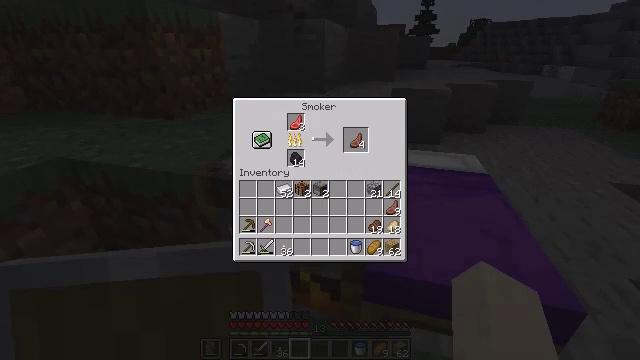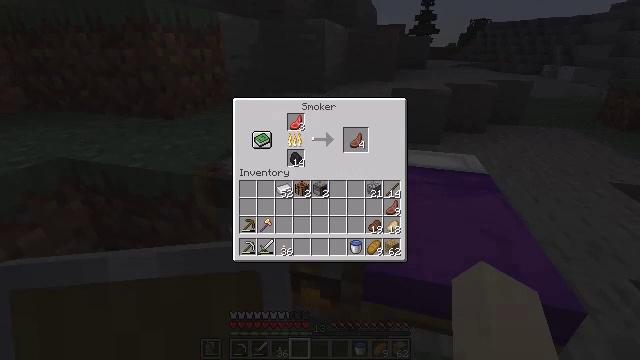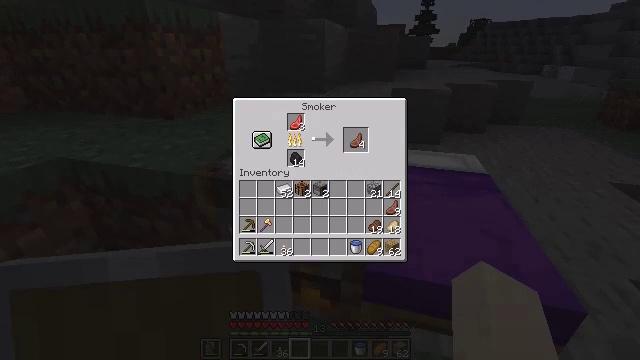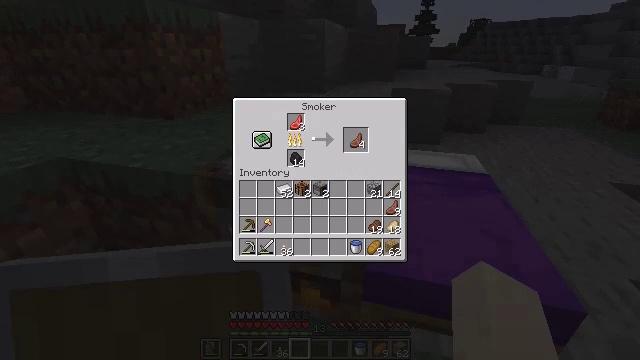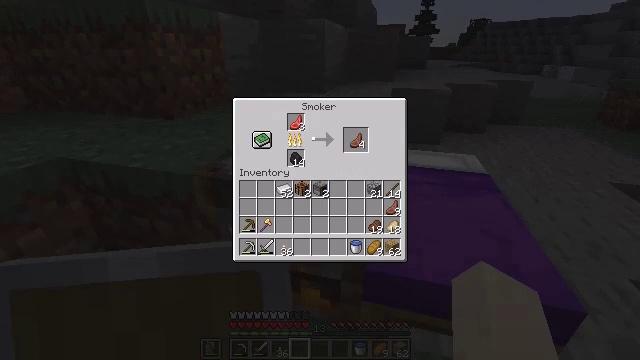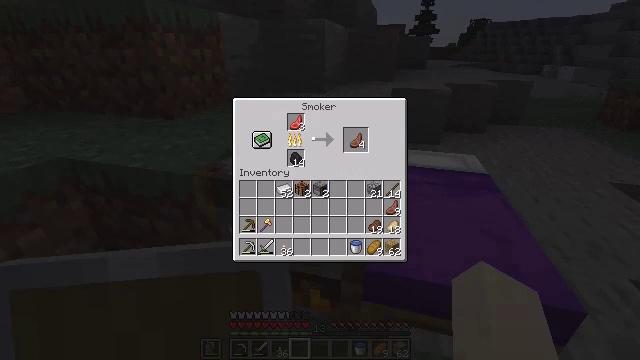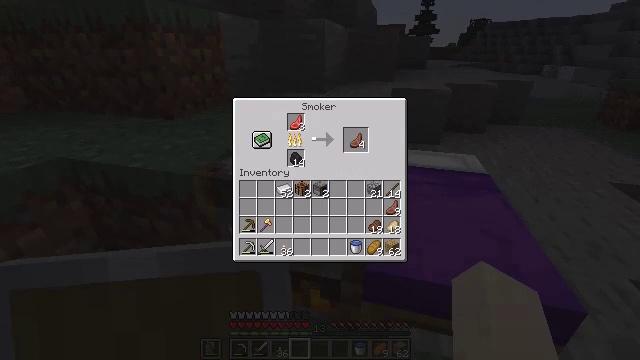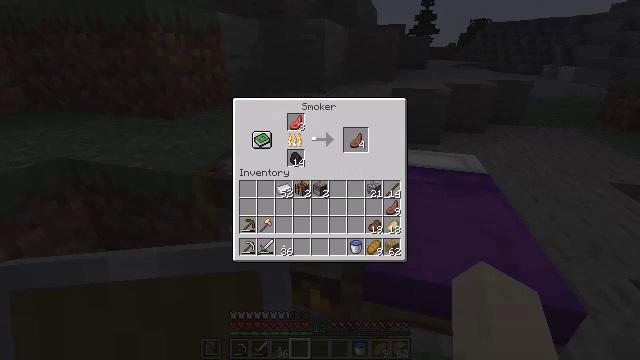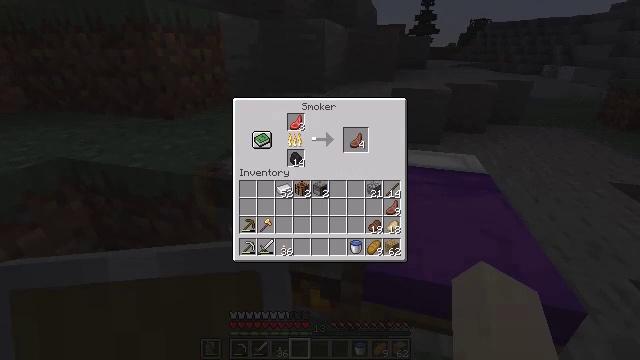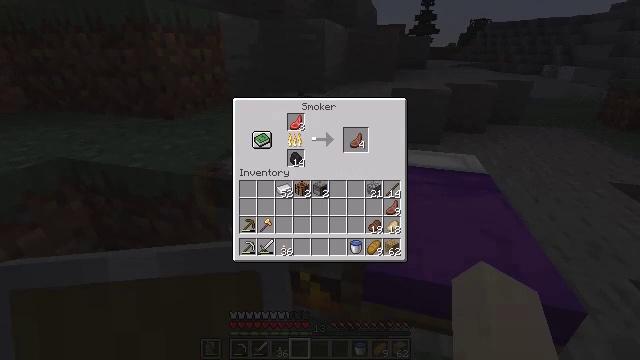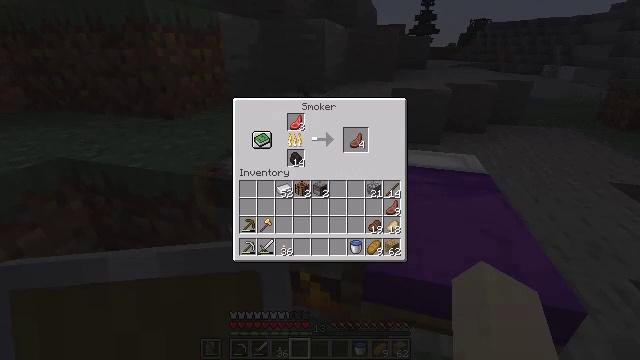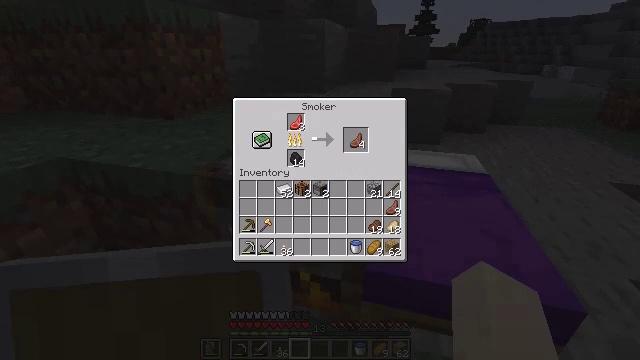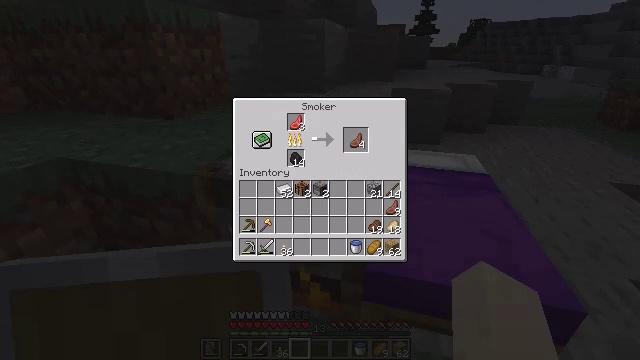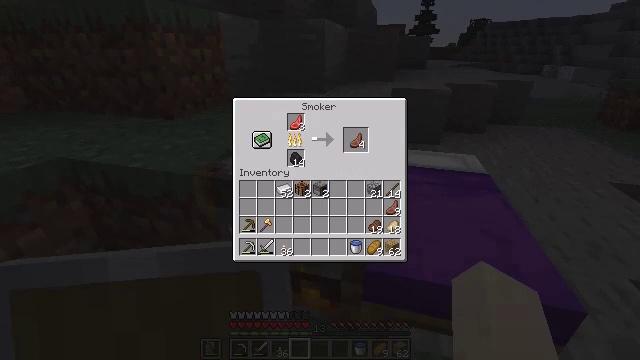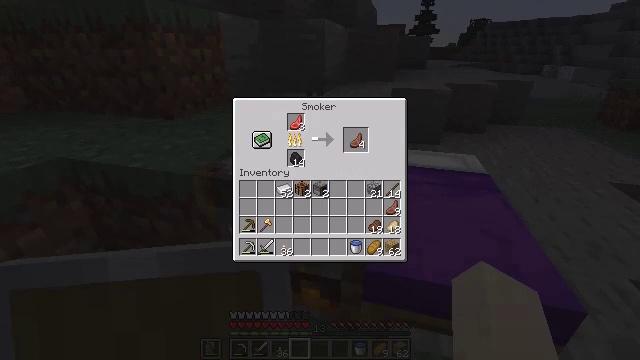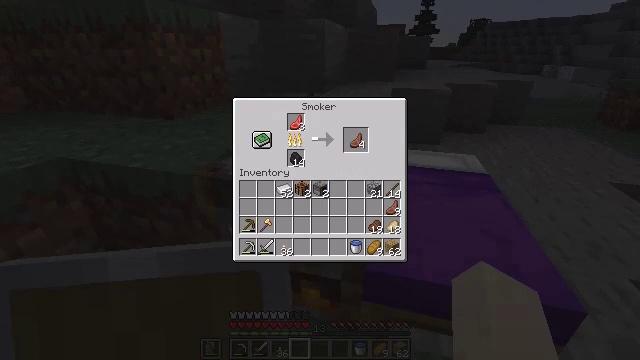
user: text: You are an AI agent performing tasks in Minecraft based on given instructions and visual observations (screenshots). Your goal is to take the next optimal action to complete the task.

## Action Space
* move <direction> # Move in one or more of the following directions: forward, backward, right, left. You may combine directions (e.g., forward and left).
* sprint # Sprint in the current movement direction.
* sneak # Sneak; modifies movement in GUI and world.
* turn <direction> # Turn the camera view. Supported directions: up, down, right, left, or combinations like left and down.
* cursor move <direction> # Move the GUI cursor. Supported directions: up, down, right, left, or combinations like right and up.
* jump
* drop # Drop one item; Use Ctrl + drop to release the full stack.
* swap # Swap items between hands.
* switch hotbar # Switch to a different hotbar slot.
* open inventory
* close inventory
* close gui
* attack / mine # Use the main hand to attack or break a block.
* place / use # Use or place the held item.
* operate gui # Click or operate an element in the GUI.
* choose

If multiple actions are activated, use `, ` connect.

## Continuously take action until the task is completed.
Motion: motion action
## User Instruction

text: Mine the purple bed.
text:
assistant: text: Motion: no_op
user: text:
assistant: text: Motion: no_op
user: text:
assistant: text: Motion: no_op
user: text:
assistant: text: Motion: no_op
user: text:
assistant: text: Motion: no_op
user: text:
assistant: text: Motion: no_op
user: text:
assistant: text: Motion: no_op
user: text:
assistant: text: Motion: no_op
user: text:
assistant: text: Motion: no_op
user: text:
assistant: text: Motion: no_op
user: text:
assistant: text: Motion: no_op
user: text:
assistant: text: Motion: no_op
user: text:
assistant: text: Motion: no_op
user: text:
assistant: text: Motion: no_op
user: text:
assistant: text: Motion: cursor move down
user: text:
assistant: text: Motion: cursor move down
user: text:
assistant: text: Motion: cursor move down
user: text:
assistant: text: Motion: no_op
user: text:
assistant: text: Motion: no_op
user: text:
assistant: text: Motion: no_op
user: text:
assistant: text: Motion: no_op
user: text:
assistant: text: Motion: no_op
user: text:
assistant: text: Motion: no_op
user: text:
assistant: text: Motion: no_op
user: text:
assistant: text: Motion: no_op
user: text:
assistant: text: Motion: no_op
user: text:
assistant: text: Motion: cursor move down
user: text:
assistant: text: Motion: no_op
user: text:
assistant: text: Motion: no_op
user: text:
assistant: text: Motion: no_op